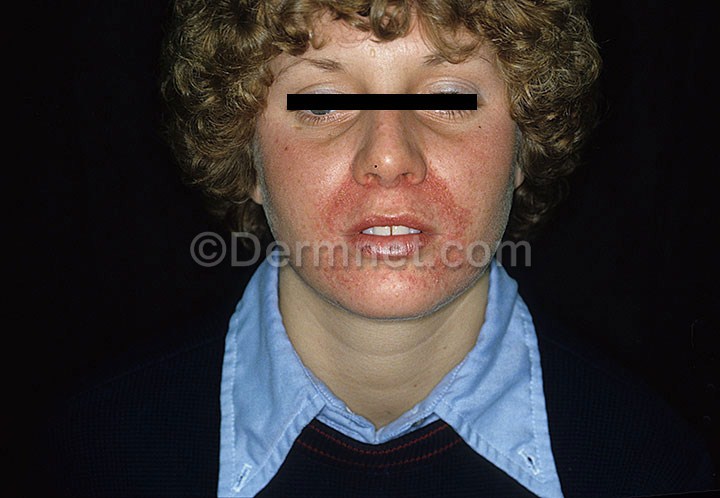
Disease: Acne and Rosacea Photos